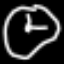
Label: clock